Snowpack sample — Buffalo Mountain, Silverthorne, Colorado, USA (1/25/25, 10:11 AM MST)
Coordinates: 39.6222, -106.1139
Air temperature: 22 °F
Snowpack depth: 110 cm
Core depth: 30 cm
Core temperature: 42.8 °F
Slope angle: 12°, slope face: 102°
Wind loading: high
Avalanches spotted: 0
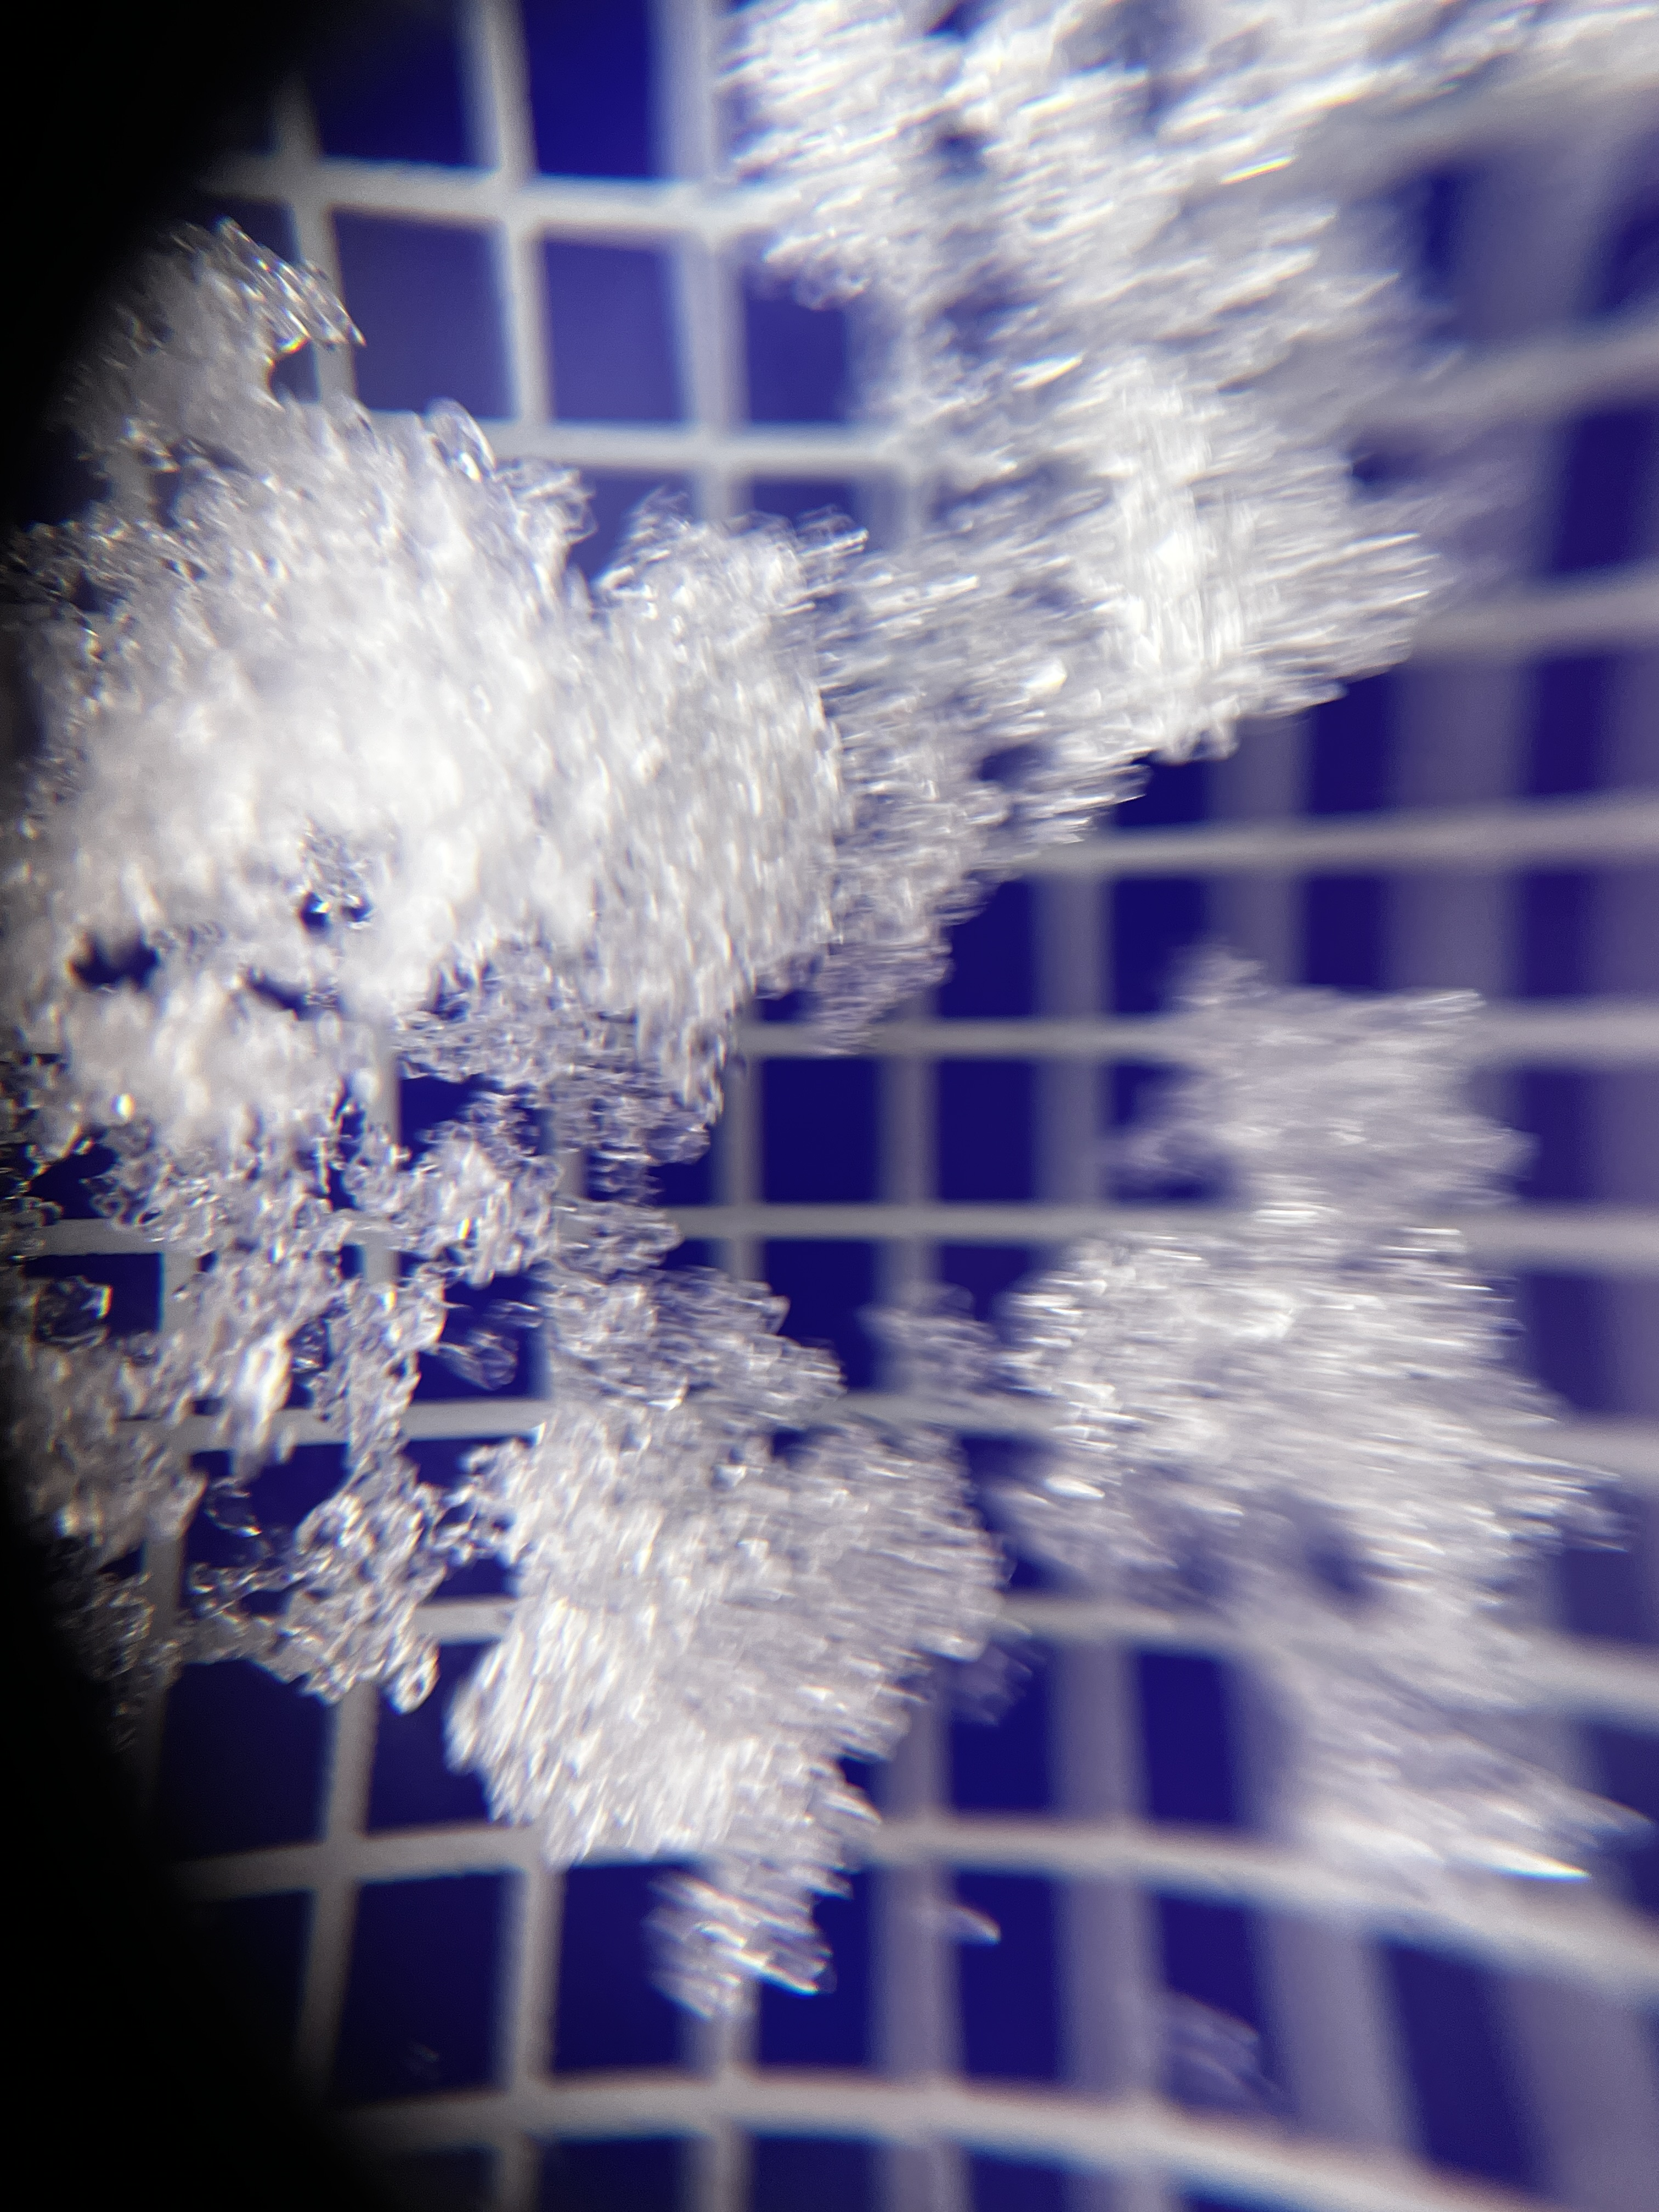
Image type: magnified_profile
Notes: No avalanches nearby, collected on the outskirts of a fire break 15 meters from the treeline, on way to Buffalo and Red Mountain